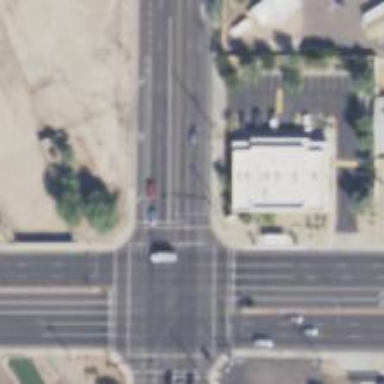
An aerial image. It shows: Solid stop line on the road marking.